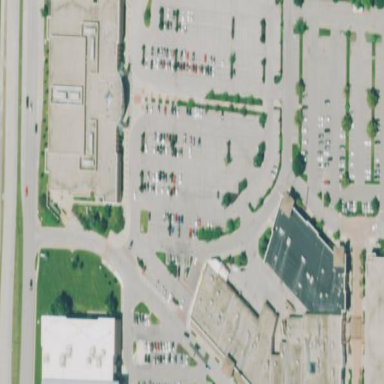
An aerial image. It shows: Retail building.